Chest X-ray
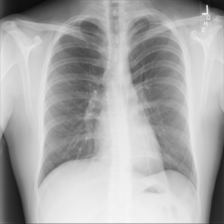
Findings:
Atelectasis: negative
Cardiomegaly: negative
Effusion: negative
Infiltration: negative
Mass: negative
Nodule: negative
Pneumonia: negative
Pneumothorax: negative
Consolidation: negative
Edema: negative
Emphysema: negative
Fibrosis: negative
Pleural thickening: negative
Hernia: negative